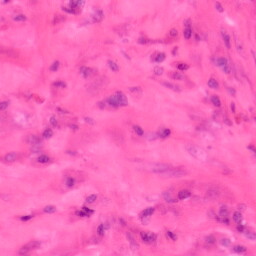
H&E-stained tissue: Colon